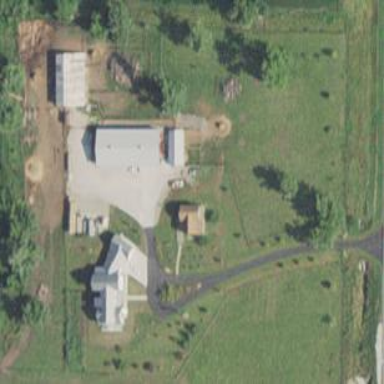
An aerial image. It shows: Farmyard area.